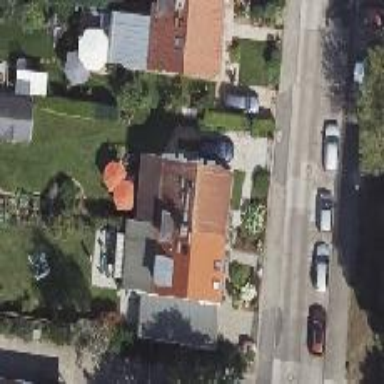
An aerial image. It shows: Semidetached house with gabled roof.